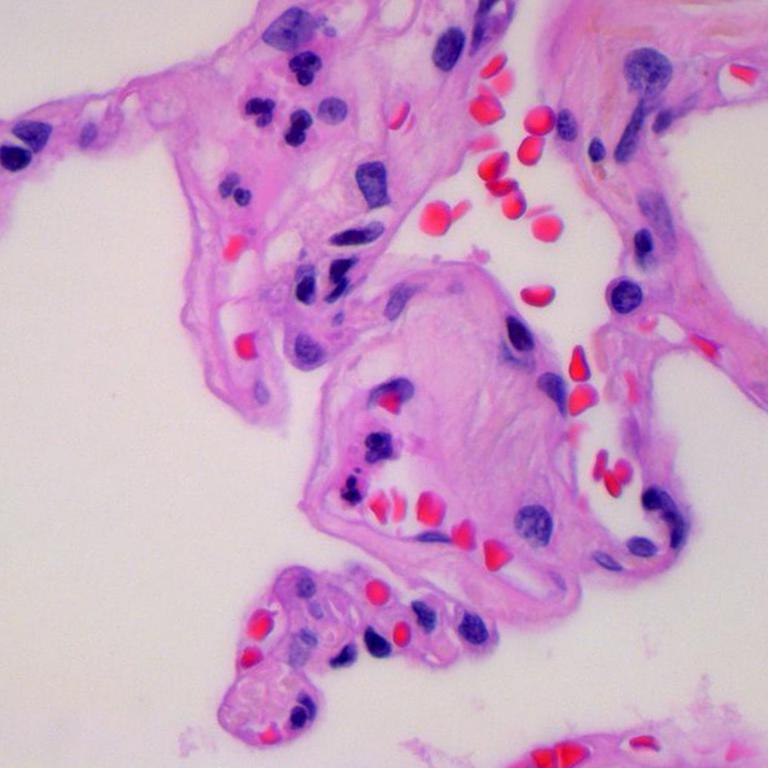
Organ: lung
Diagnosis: benign